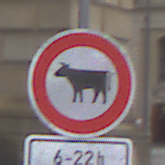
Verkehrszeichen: VerbotViehtrieb
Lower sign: ZeitangabenMitBeschraenkungAufWochentage4
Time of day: Midday
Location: Outdoor (Urban)
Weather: Overcast
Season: NotSpecified
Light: Natural